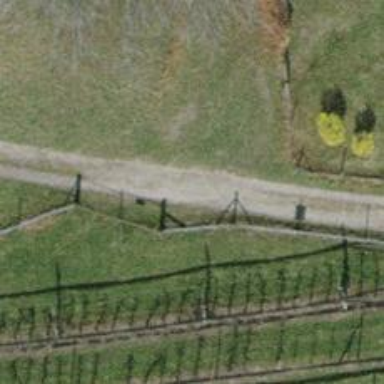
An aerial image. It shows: Unpaved track with grade2 tracktype.